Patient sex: M
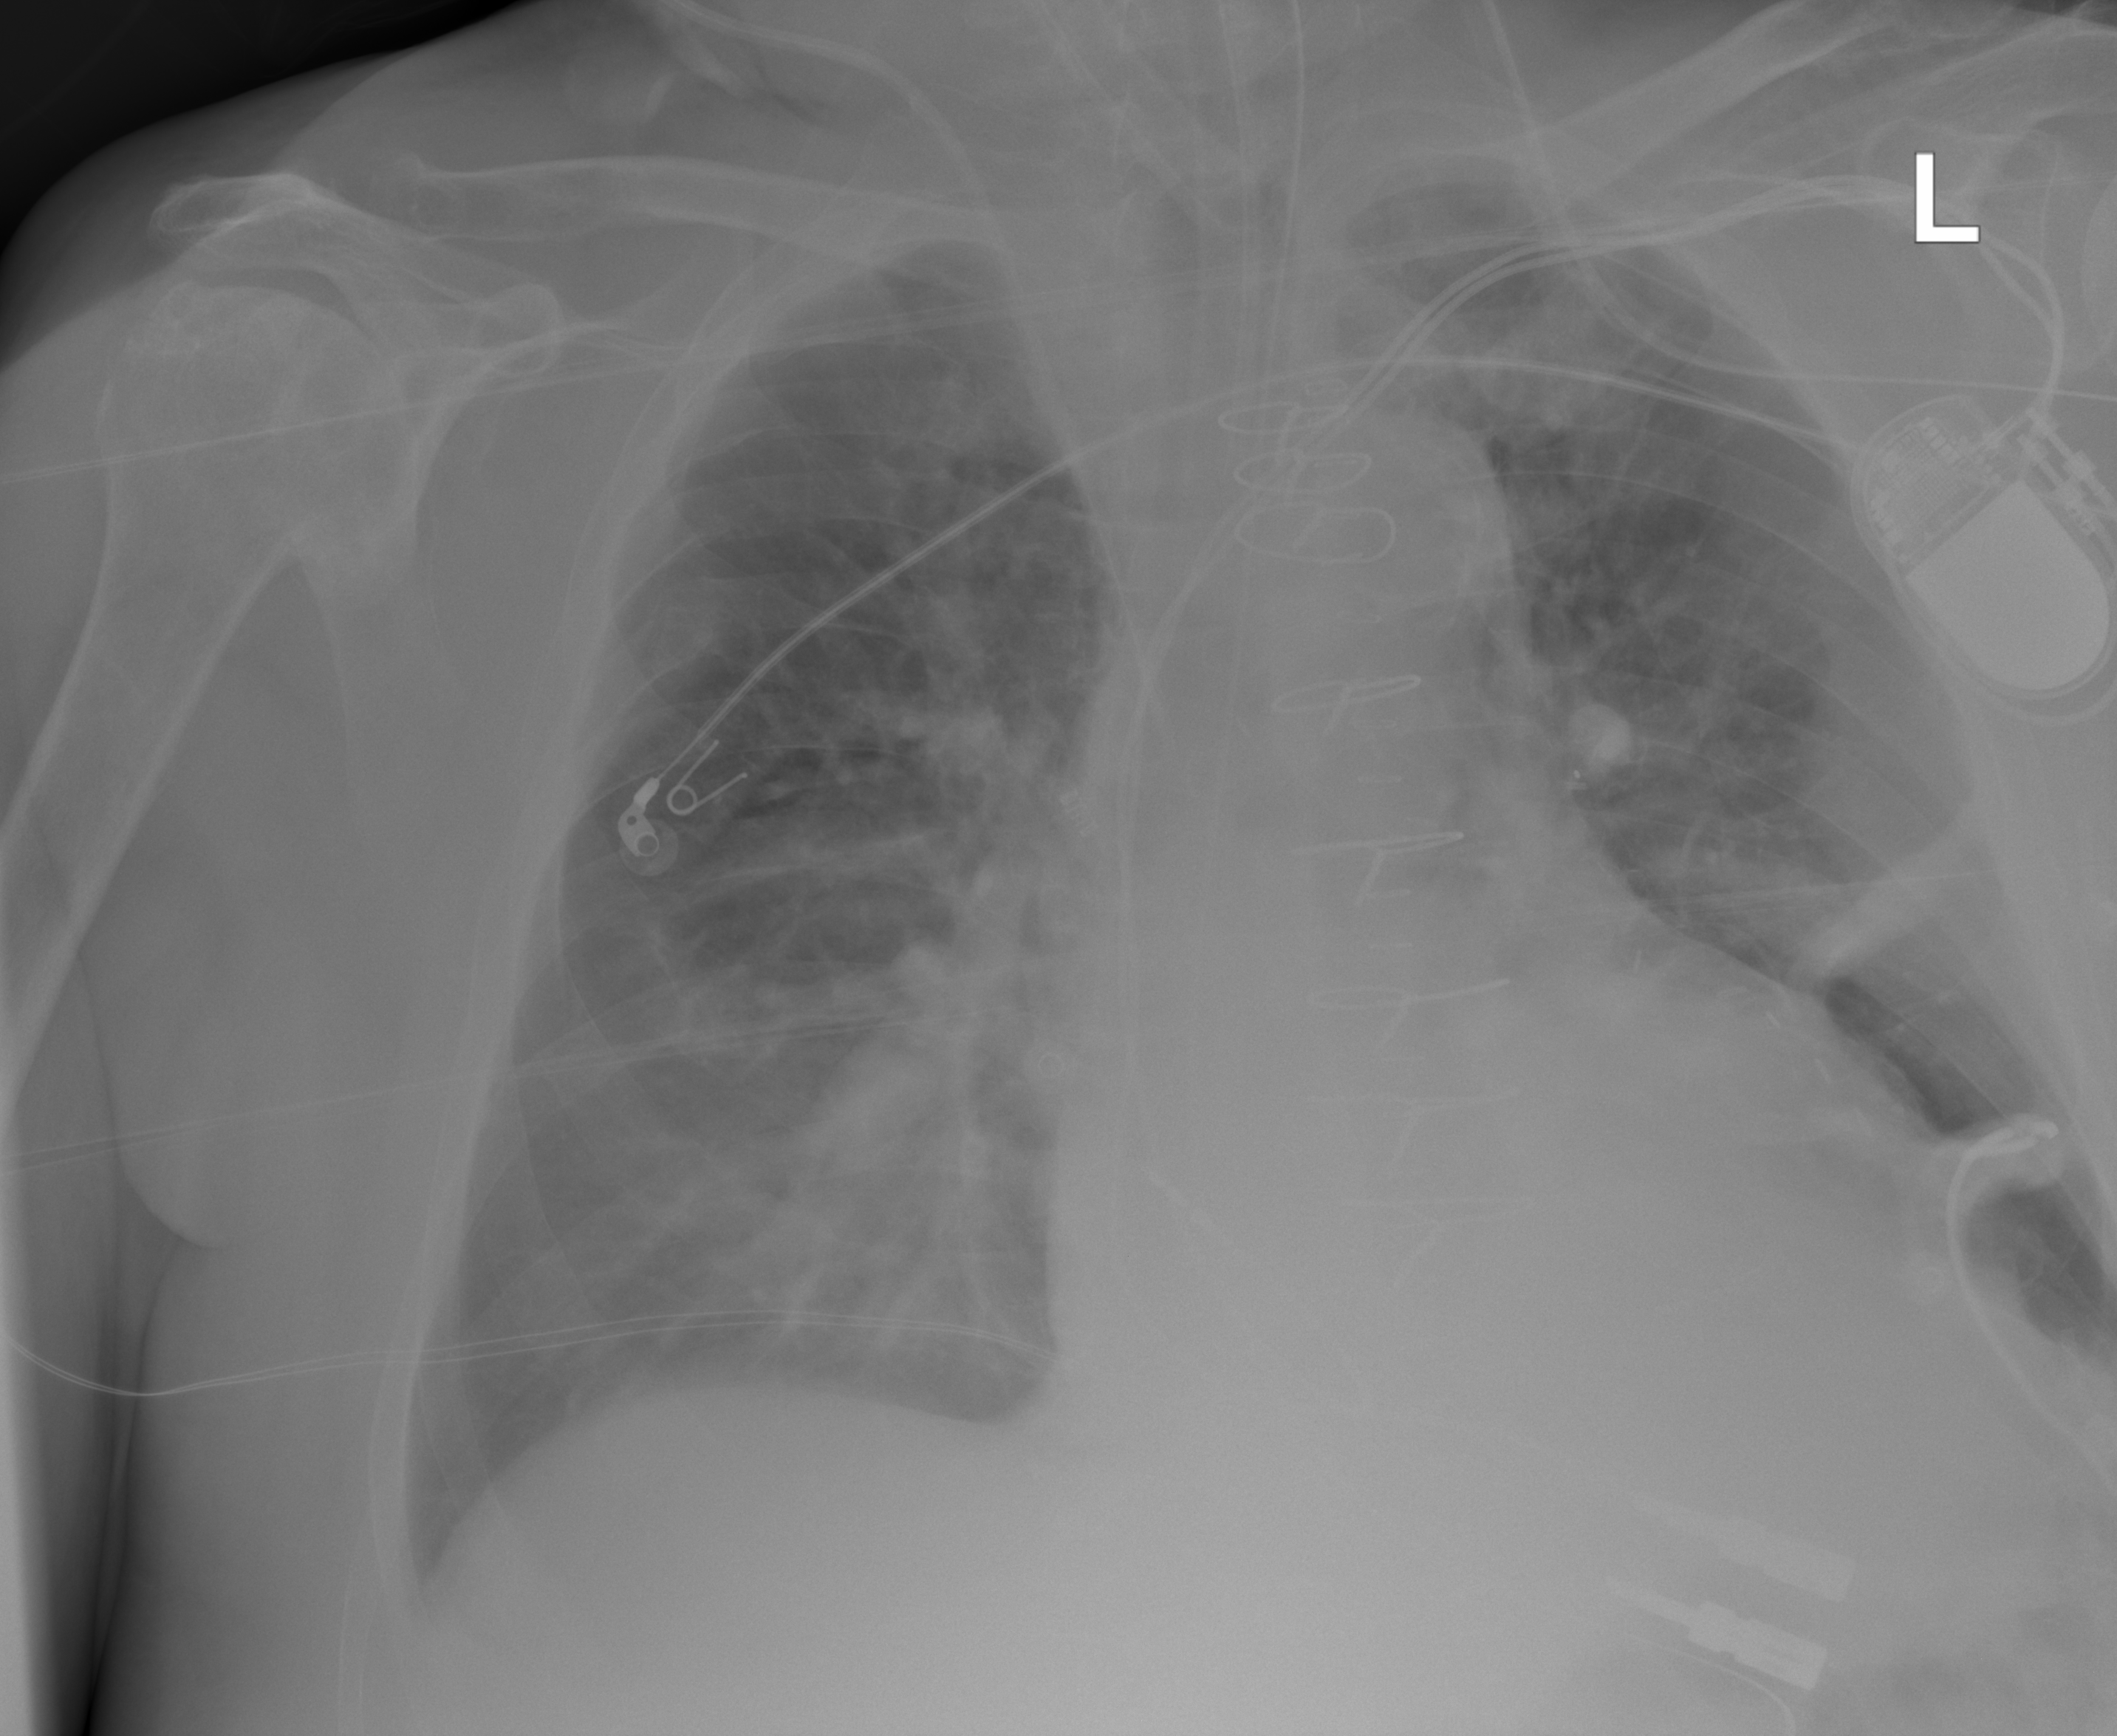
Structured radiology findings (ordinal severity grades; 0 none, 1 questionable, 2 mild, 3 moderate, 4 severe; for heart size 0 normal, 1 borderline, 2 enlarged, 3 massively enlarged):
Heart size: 2
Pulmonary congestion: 0
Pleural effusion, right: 2
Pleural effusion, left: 2
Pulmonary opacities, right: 0
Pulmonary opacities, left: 0
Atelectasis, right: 2
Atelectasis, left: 2